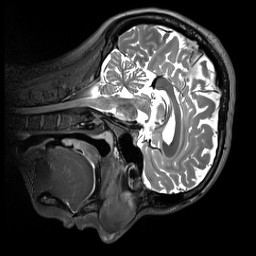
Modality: T2w
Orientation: sagittal
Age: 24
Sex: male
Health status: healthy
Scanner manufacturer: siemens
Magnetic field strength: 3 T
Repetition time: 3.2 s
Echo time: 0.412 s